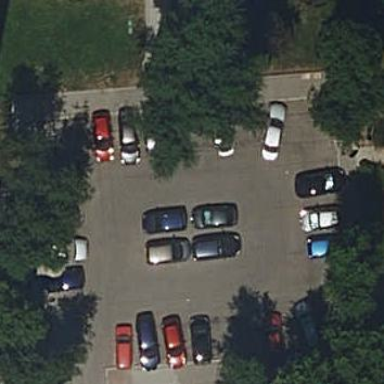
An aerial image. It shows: Parking area with surface.